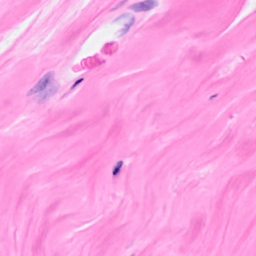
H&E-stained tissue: Breast